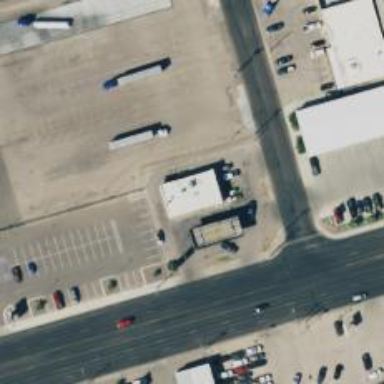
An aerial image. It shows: Convenience shop.